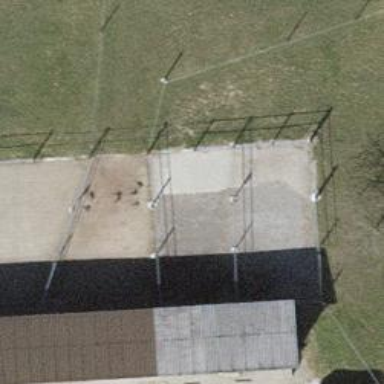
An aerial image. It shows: Fence is in the image.